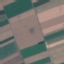
Land use / land cover class: AnnualCrop